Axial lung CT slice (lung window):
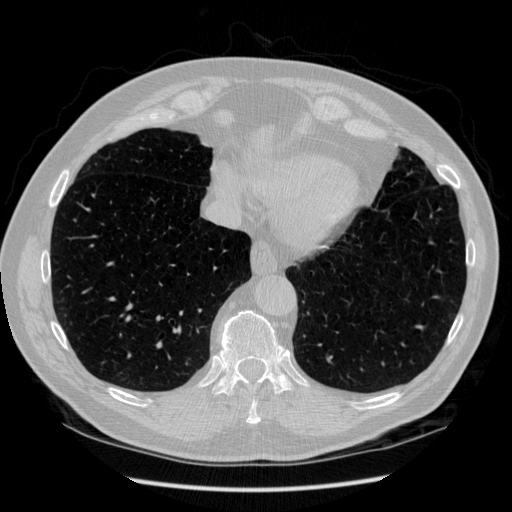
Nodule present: no